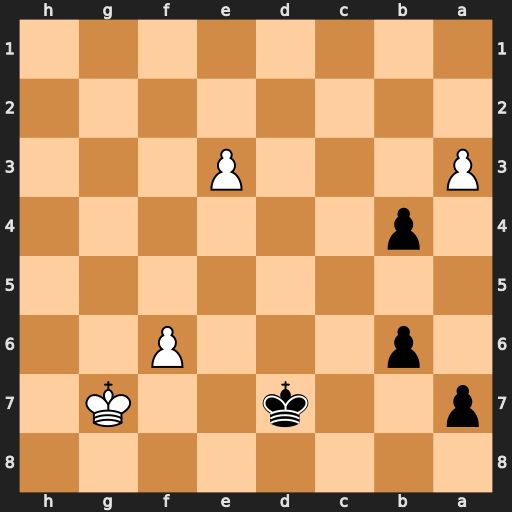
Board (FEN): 8/p2k2K1/1p3P2/8/1p6/P3P3/8/8
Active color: b
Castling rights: -
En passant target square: -
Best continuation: bxa3 Kg8 a2 f7 a1=Q